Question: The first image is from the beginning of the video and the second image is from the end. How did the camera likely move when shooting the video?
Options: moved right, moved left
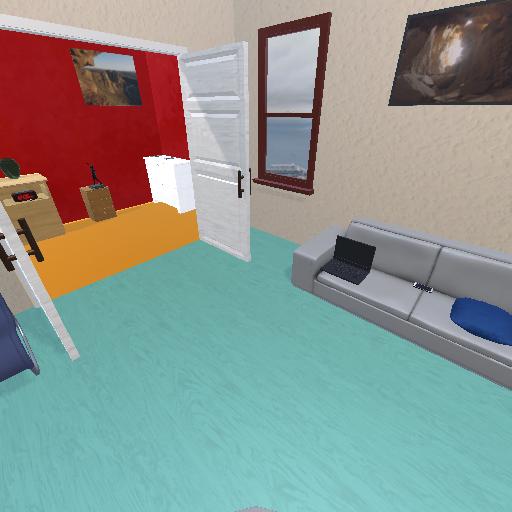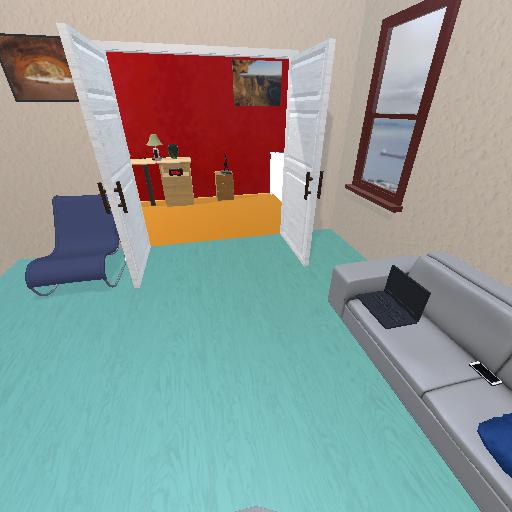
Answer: moved right